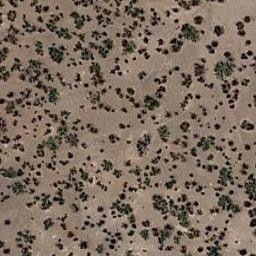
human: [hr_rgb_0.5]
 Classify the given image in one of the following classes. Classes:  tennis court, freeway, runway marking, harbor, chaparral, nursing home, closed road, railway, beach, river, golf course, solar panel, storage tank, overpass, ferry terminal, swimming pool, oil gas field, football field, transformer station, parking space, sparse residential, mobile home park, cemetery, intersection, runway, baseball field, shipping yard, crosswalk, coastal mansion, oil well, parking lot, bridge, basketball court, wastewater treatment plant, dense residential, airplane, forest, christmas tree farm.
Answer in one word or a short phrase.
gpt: chaparral